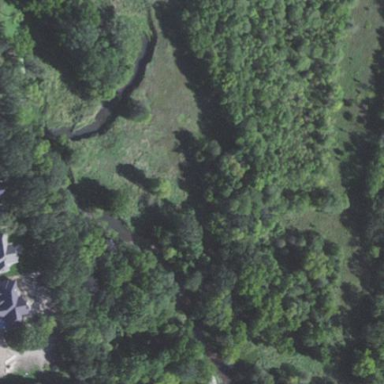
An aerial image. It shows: Serene woodland landscape.